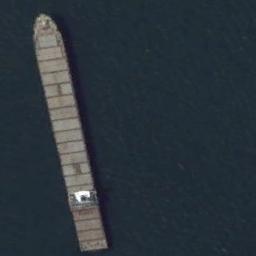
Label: ship